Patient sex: M
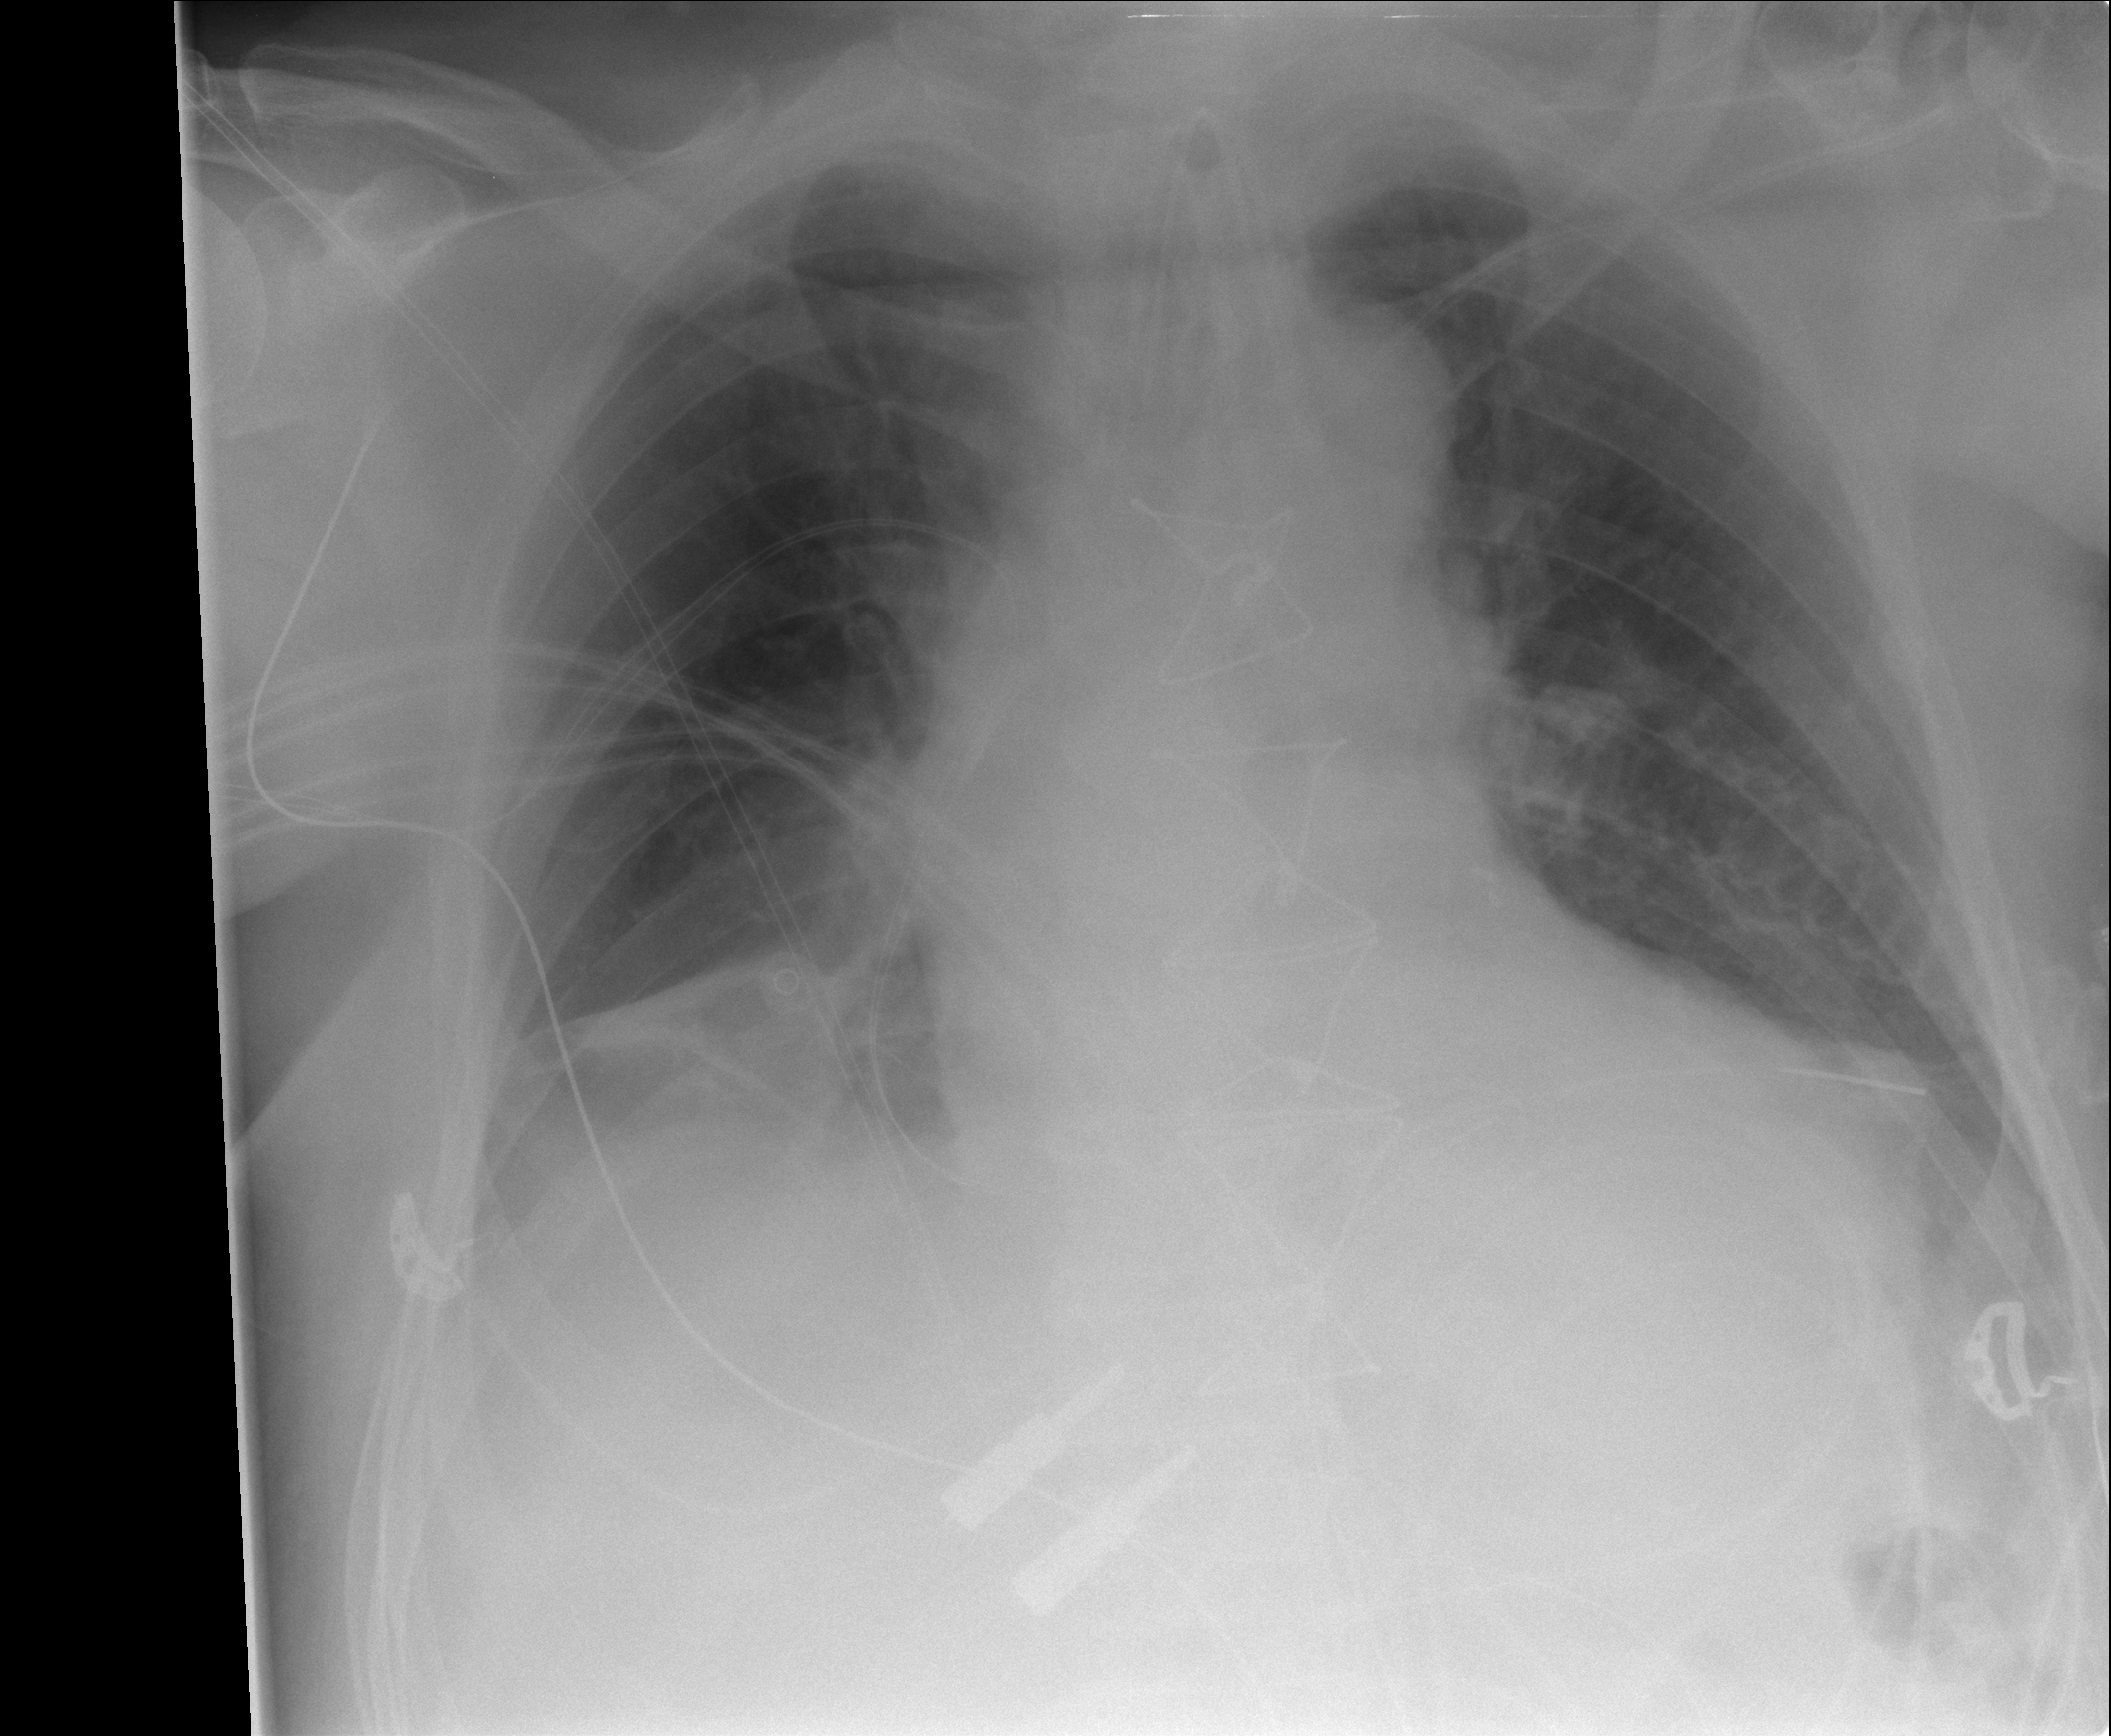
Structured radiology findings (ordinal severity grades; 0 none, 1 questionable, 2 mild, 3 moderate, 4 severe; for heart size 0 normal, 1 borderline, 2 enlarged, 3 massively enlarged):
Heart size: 2
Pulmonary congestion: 1
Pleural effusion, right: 0
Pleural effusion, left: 0
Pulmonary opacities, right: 0
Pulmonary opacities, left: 0
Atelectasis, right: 2
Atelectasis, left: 2